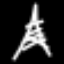
Label: The Eiffel Tower